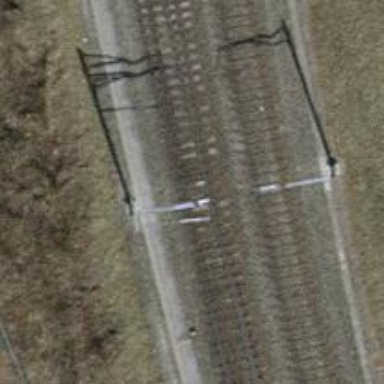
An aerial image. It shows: Railway switch.